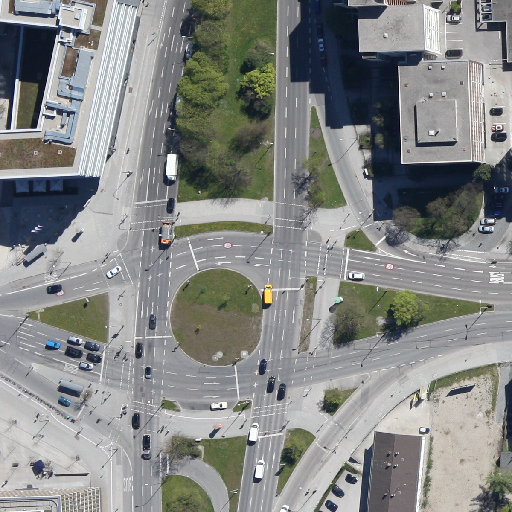
Referring expression: car in the parking area